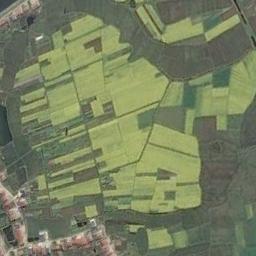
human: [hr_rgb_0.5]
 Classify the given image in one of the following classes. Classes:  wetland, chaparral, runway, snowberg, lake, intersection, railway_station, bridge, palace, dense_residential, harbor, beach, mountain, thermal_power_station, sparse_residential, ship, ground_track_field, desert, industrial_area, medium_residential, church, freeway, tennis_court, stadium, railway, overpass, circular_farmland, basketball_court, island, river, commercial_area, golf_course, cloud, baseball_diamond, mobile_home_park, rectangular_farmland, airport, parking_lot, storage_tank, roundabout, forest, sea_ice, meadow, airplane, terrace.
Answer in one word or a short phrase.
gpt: rectangular_farmland